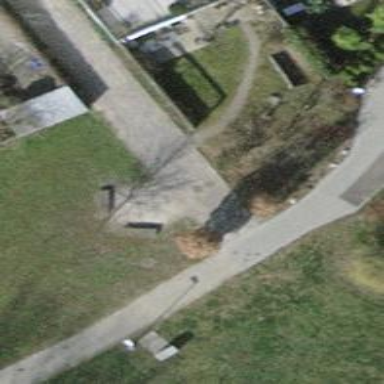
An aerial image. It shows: Brown bench.